Question: I am working on an ongoing project where I want to align the links of a chain so that it follows the contours of a Bezier curve. I am currently following the steps below.
1. Drawing the curve.
2. Use a display list to create one link of the chain.
3. Use a FOR loop to repeatedly call a function that calculates the angle between two points on the curve, returns the angle and the axis around which the link should be rotated.
4. Rotate by the angle "a" and translate to new position, place the link at the new position.
Edit: I should also say that the centres of the two half torus must lie on the Bezier curve.
Also I am aware that the method I use to draw the torus I tedious, I will use TRIANGLE_FAN or QUAD_STRIP later on to draw the torus in a more efficient way.
While at first glance this logic looks like it would render the chain properly, the end result is not what I had imagined it to be. Here is a picture of what the chain looks like.

I read that you have to translate the object to the origin before rotation? Would I just call glTranslate(0,0,0) and then follow step 4 from above?
I have included the relevant code from what I have done so far, I would appreciate any suggestions to get me code work properly.
'''
/* this function calculates the angle between two vectors oldPoint and new point contain the x,y,z coordinates of the two points,axisOfRot is used to return the x,y,z coordinates of the rotation axis*/
double getAxisAngle(pointType oldPoint[],
pointType newPoint[],pointType axisOfRot[]){
float tmpPoint[3];
float normA = 0.0,normB = 0.0,AB = 0.0,angle=0.0;
int i;
axisOfRot->x= oldPoint->y * newPoint->z - oldPoint->z * newPoint->y;
axisOfRot->y= oldPoint->z * newPoint->x - oldPoint->x * newPoint->z;
axisOfRot->z= oldPoint->x * newPoint->y - oldPoint->y * newPoint->x;
normA=sqrt(oldPoint->x * oldPoint->x + oldPoint->y * oldPoint->y + oldPoint->z *
oldPoint->z);
normB=sqrt(newPoint->x * newPoint->x + newPoint->y * newPoint->y + newPoint->z *
newPoint->z);
tmpPoint[0] = oldPoint->x * newPoint->x;
tmpPoint[1] = oldPoint->y * newPoint->y;
tmpPoint[2] = oldPoint->z * newPoint->z;
for(i=0;i<=2;i++)
AB+=tmpPoint[i];
AB /= (normA * normB);
return angle = (180/PI)*acos(AB);
}
/* this function calculates and returns the next point on the curve give the 4 initial points for the curve, t is the tension of the curve */
void bezierInterpolation(float t,pointType cPoints[],
pointType newPoint[]){
newPoint->x = pow(1 - t, 3) * cPoints[0].x +3 * pow(1 - t , 2) * t * cPoints[1].x + 3
* pow(1 - t, 1) * pow(t, 2) * cPoints[2].x + pow(t, 3) * cPoints[3].x;
newPoint->y = pow(1 - t, 3) * cPoints[0].y +3 * pow(1 - t , 2) * t * cPoints[1].y + 3
* pow(1 - t, 1) * pow(t, 2) * cPoints[2].y + pow(t, 3) * cPoints[3].y;
newPoint->z = pow(1 - t, 3) * cPoints[0].z +3 * pow(1 - t , 2) * t * cPoints[1].z + 3
* pow(1 - t, 1) * pow(t, 2) * cPoints[2].z + pow(t, 3) * cPoints[3].z;
}
/* the two lists below are used to create a single link in a chain, I realize that creating a half torus using cylinders is a bad idea, I will use GL_STRIP or TRIANGLE_FAN once I get the alignment right
*/
torusList=glGenLists(1);
glNewList(torusList,GL_COMPILE);
for (i=0; i<=180; i++)
{
degInRad = i*DEG2RAD;
glPushMatrix();
glTranslatef(cos(degInRad)*radius,sin(degInRad)*radius,0);
glRotated(90,1,0,0);
gluCylinder(quadric,Diameter/2,Diameter/2,Height/5,10,10);
glPopMatrix();
}
glEndList();
/*! create a list for the link , 2 half torus and 2 columns */
linkList = glGenLists(1);
glNewList(linkList, GL_COMPILE);
glPushMatrix();
glCallList(torusList);
glRotatef(90,1,0,0);
glTranslatef(radius,0,0);
gluCylinder(quadric, Diameter/2, Diameter/2, Height,10,10);
glTranslatef(-(radius*2),0,0);
gluCylinder(quadric, Diameter/2, Diameter/2, Height,10,10);
glTranslatef(radius,0, Height);
glRotatef(90,1,0,0);
glCallList(torusList);
glPopMatrix();
glEndList();
'''
Finally here is the code for creating the three links in the chain
'''
t=0.031;
bezierInterpolation(t,cPoints,newPoint);
a=getAxisAngle(oldPoint,newPoint,axisOfRot);
glTranslatef(newPoint->x,newPoint->y,newPoint->z);
glRotatef(a,axisOfRot->x,axisOfRot->y,axisOfRot->z);
glCallList(DLid);
glRotatef(-a,axisOfRot->x,axisOfRot->y,axisOfRot->z);
glTranslatef(-newPoint->x,-newPoint->y,-newPoint->z);
oldPoint[0]=newPoint[0];
bezierInterpolation(t+=GAP,cPoints,newPoint);
a=getAxisAngle(oldPoint,newPoint,axisOfRot);
glTranslatef(newPoint->x,newPoint->y,newPoint->z);
glRotatef(90,0,1,0);
glRotatef(a,axisOfRot->x,axisOfRot->y,axisOfRot->z);
glCallList(DLid);
glRotatef(-a,axisOfRot->x,axisOfRot->y,axisOfRot->z);
glRotatef(90,0,1,0);
glTranslatef(-newPoint->x,-newPoint->y,-newPoint->z);
oldPoint[0]=newPoint[0];
bezierInterpolation(t+=GAP,cPoints,newPoint);
a=getAxisAngle(oldPoint,newPoint,axisOfRot);
glTranslatef(newPoint->x,newPoint->y,newPoint->z);
glRotatef(-a,axisOfRot->x,axisOfRot->y,axisOfRot->z);
glCallList(DLid);
glRotatef(a,axisOfRot->x,axisOfRot->y,axisOfRot->z);
glTranslatef(-newPoint->x,-newPoint->y,newPoint->z);
'''
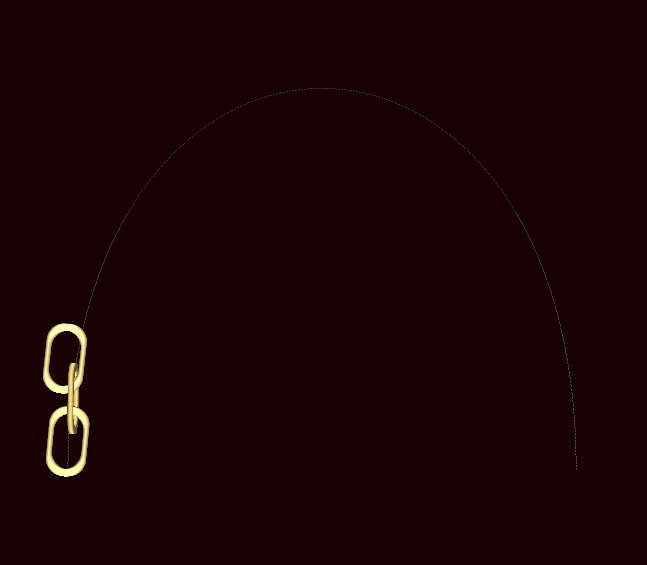
Answer: One thing to note is that glTranslate function builds on previous translations. I.E. a glTranslatef(0.0,0.0,0.0); won't go to the origin, it will just move the "pen" nowhere. Luckily, the "pen" starts at the origin. if you translate out to 1.0,1.0,1.0 then try a glTranslatef(0.0,0.0,0.0); you will still be drawing at 1.0,1.0,1.0;
Also, you seem to grasp the fact that openGL post-multiplies matricies. To that end, you are correctly "undoing" your matrix operations after a draw. I only see one spot where you could potentially be off here and that is in this statement:
'''
glRotatef(90,0,1,0);
glRotatef(a,axisOfRot->x,axisOfRot->y,axisOfRot->z);
glCallList(DLid);
glRotatef(-a,axisOfRot->x,axisOfRot->y,axisOfRot->z);
glRotatef(90,0,1,0);
'''
Here you correctly undo the second rotation, but the first one you seem to rotate even more around the y axis. the very last glRotatef needs to read glRotatef(-90,0,1,0); if you want to be undoing that rotation.